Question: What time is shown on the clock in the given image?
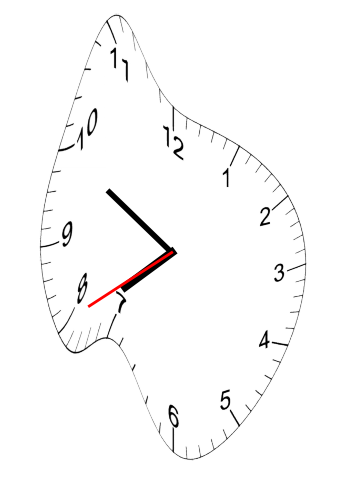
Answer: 07:49:40